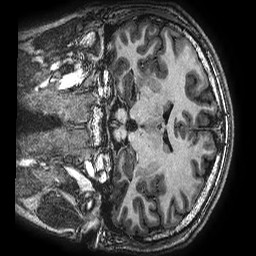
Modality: T1w
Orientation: coronal
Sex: male
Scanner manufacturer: ge
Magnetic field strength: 3 T
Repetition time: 0.00766 s
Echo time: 0.003476 s